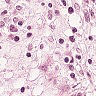
Metastatic tissue present: yes